Question: >
<URL>
Currently i am working in iphone application, Using JSON Parser to parse Local JSON files, so i have import JSON library in my project, then i tried to import the JSON.h file inside the header file, but the error comes in "JSON.h file not found".
How to fix this? please help me.
Thanks in Advance
Below i have mentioned screen shot for your reference

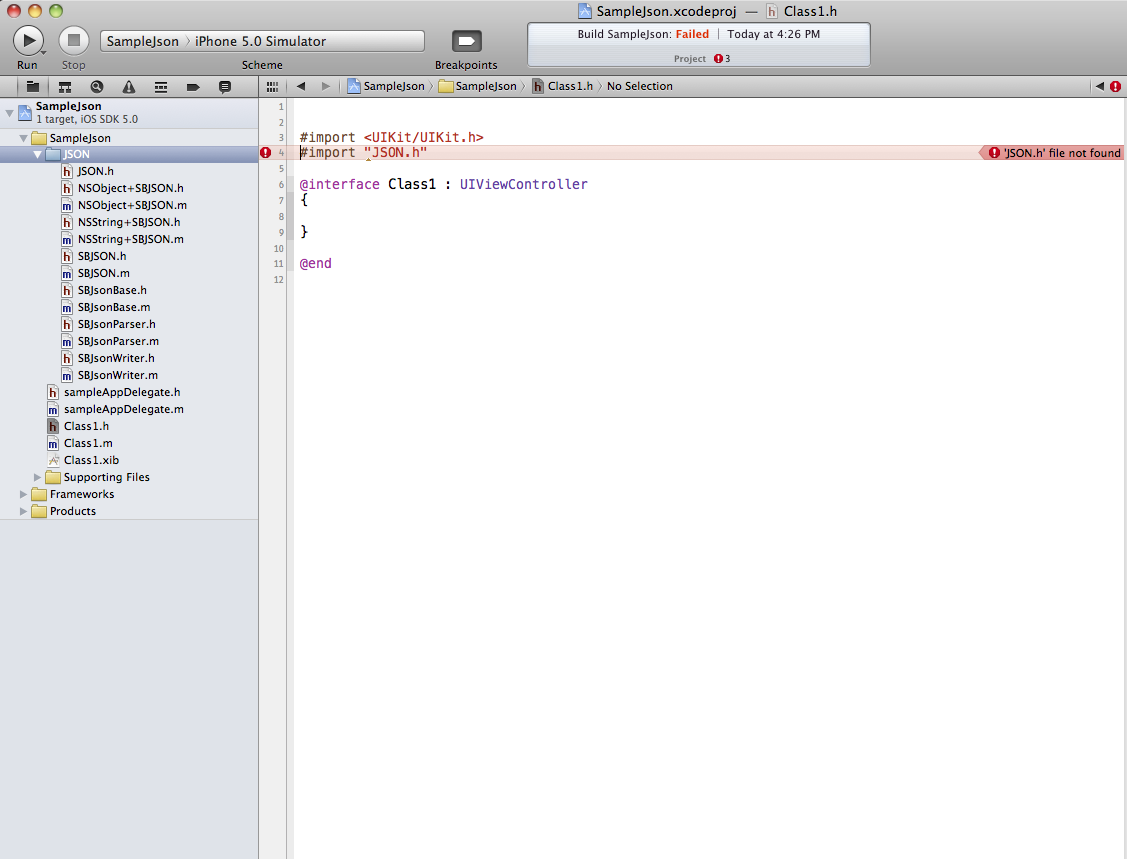
Answer: Remove the JSON folder from your project and then re-add it.
Refer <URL> link.